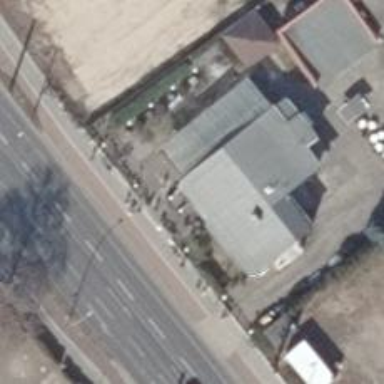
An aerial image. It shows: Cafe.